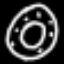
Label: donut